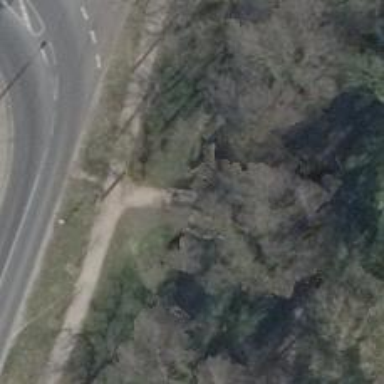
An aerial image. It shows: Compacted footway.